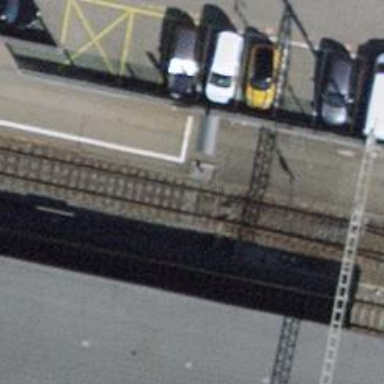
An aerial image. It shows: Railway switch.